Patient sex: M
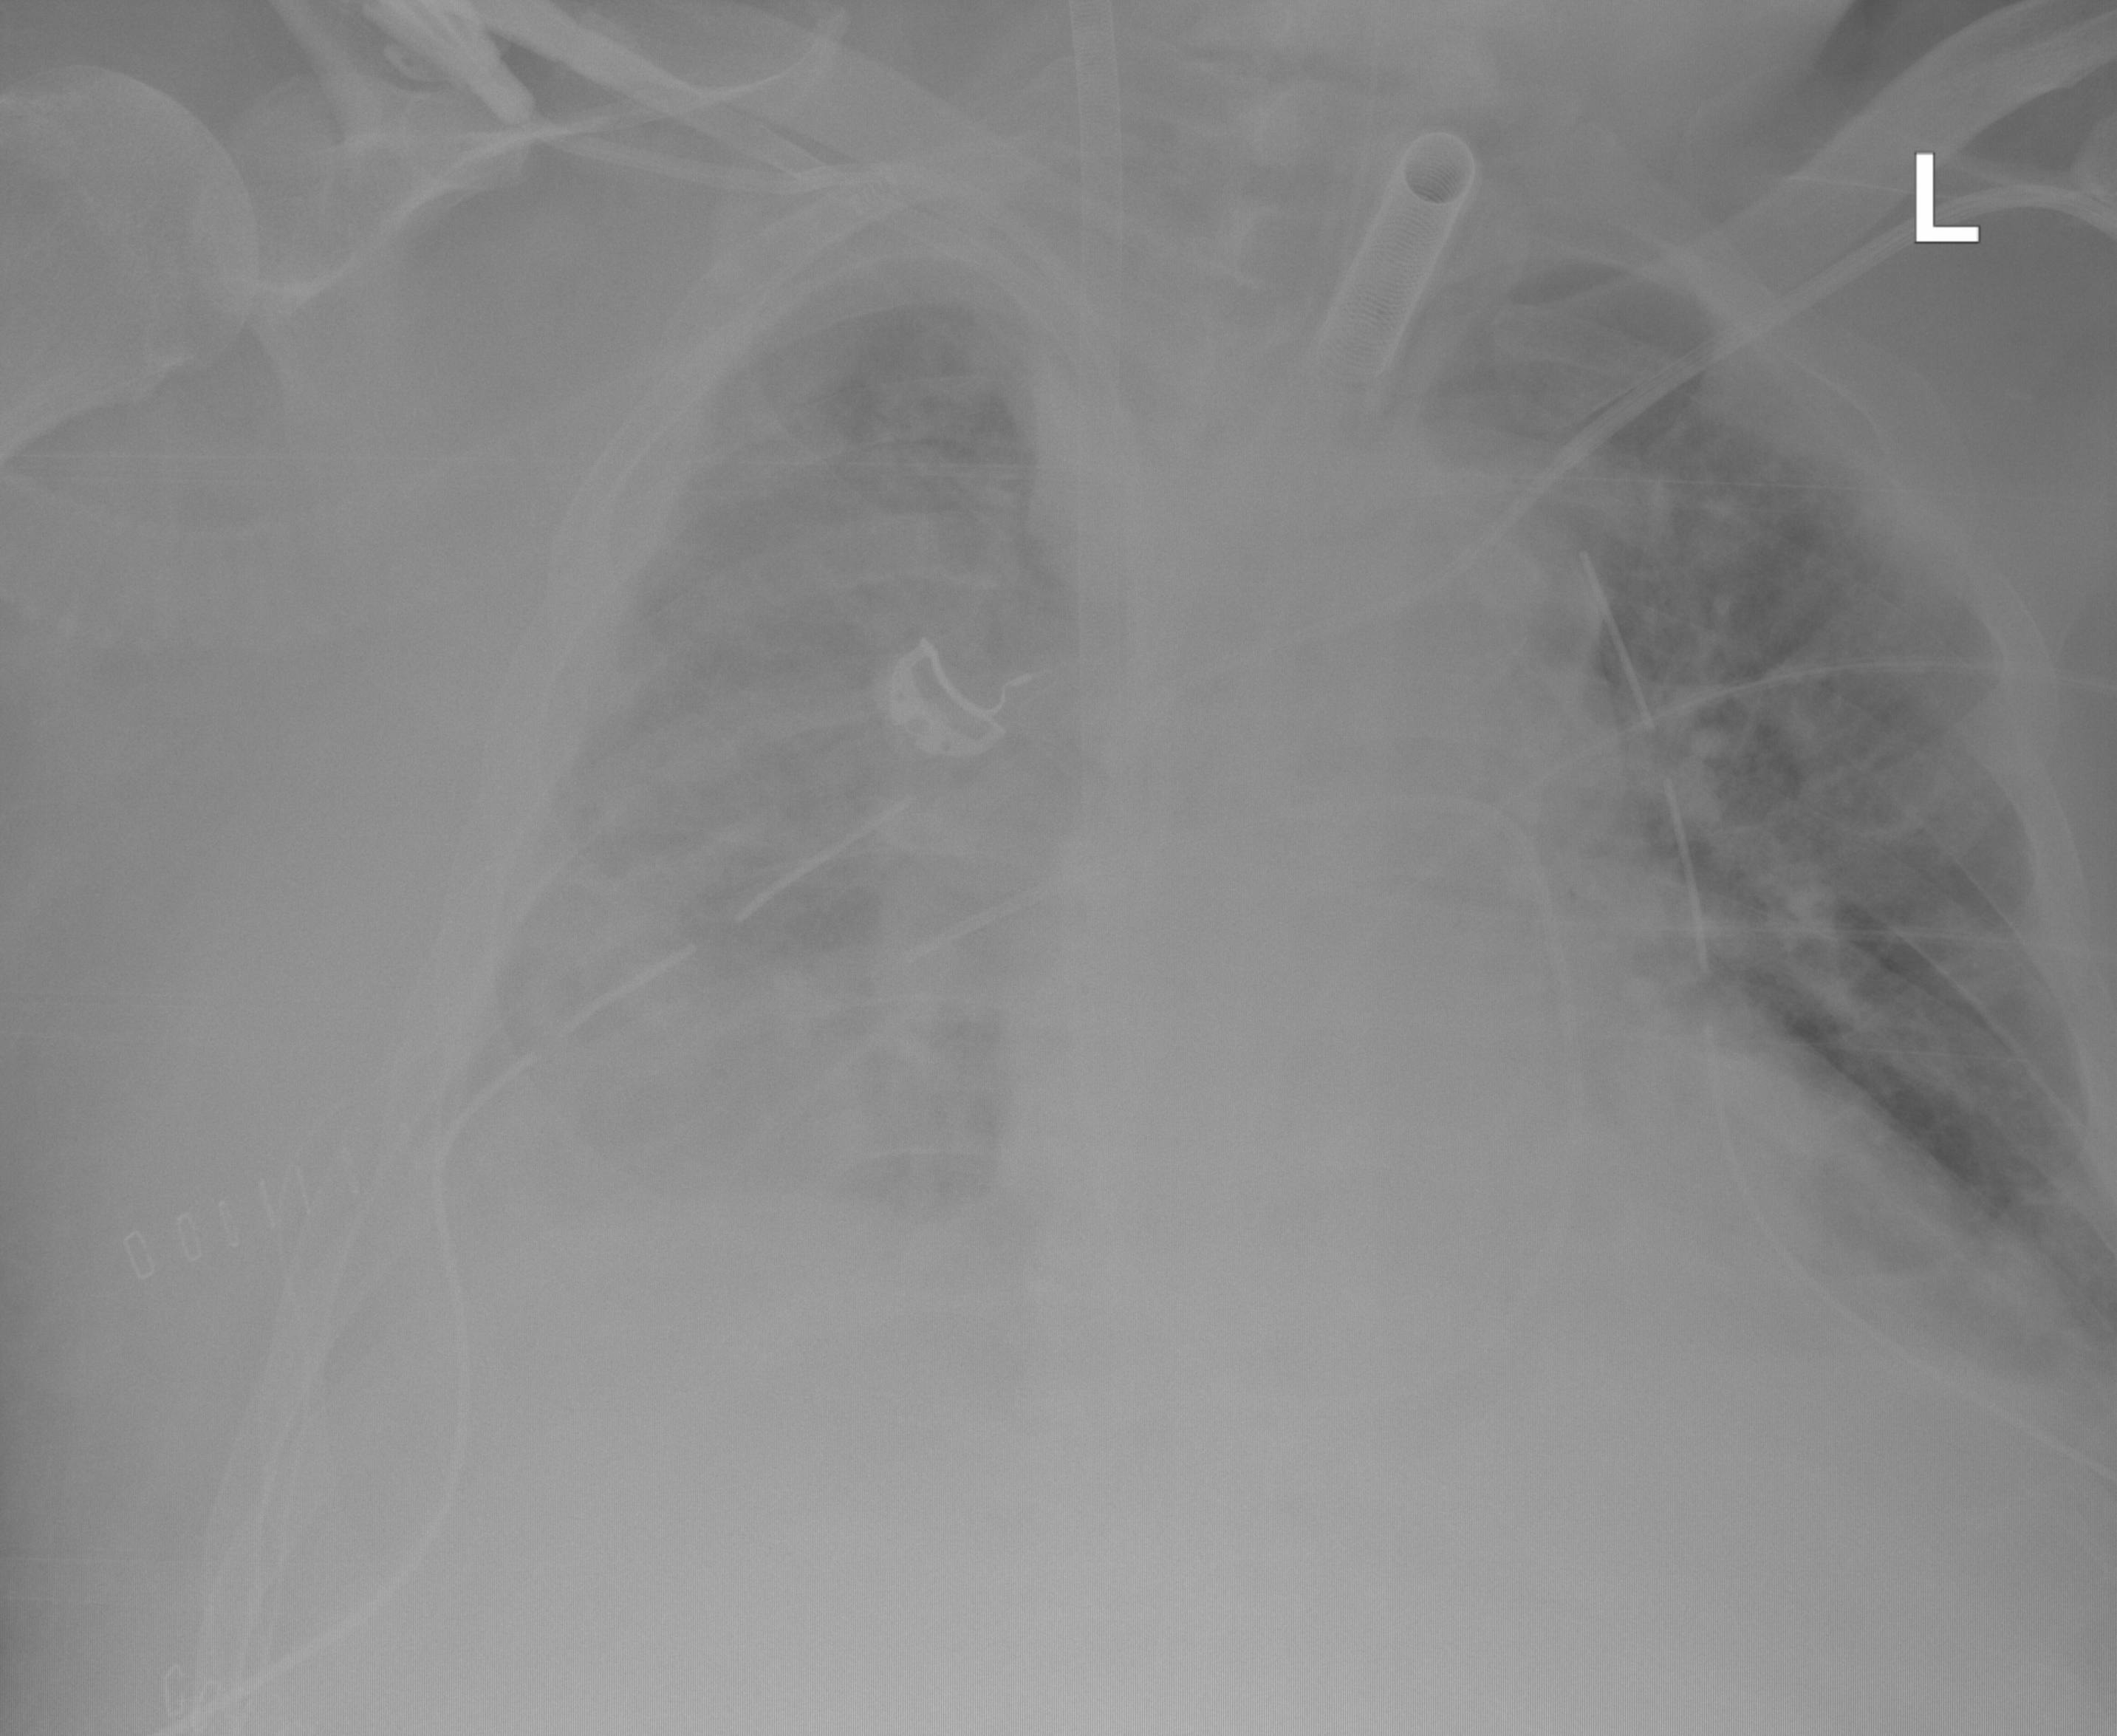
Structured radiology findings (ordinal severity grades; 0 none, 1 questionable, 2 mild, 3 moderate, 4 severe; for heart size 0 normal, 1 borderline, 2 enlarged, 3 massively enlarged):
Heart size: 1
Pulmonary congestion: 2
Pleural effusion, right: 3
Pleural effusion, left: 2
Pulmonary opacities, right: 2
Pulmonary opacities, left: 2
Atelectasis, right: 3
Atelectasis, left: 2